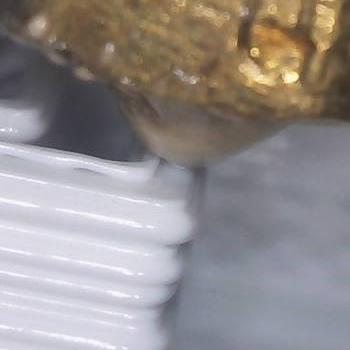
Flow rate: 59%